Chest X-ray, PA view. Patient: 43 years old, sex M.
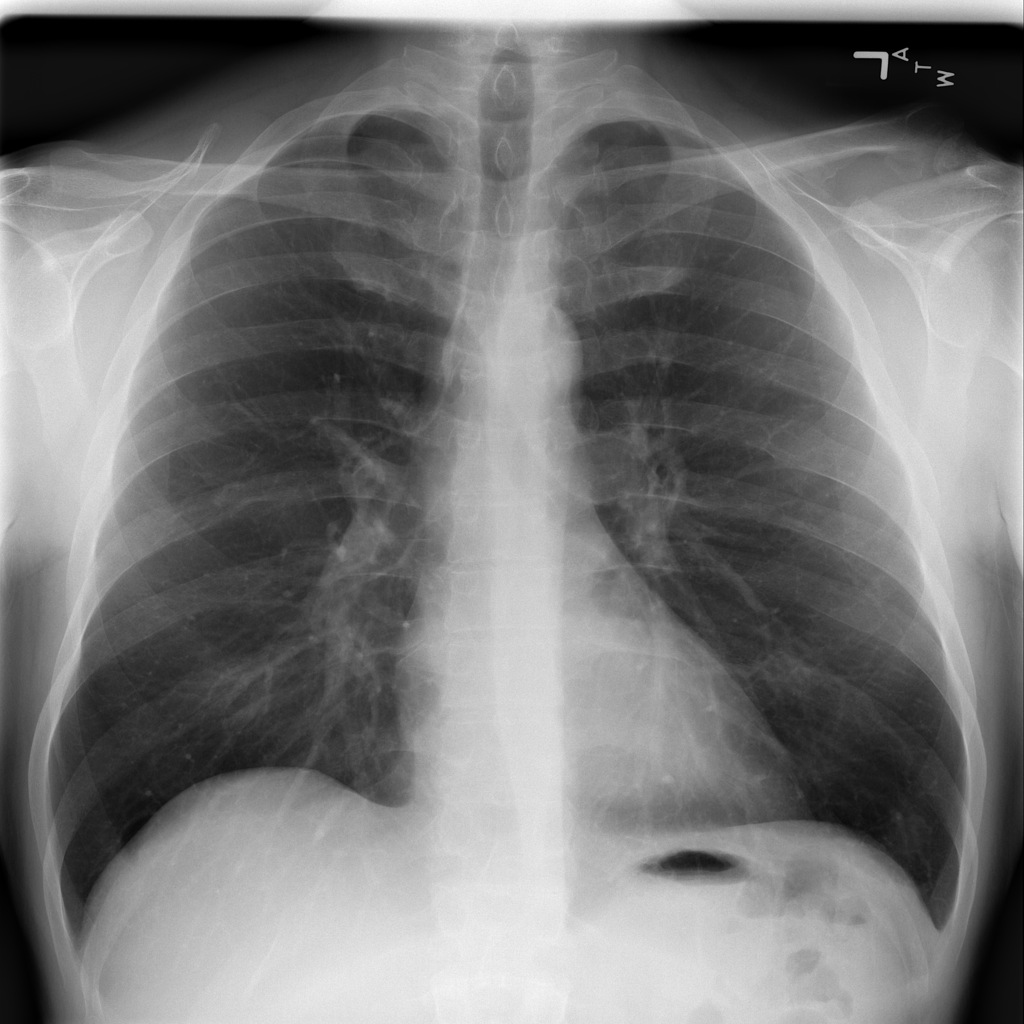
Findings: No Finding